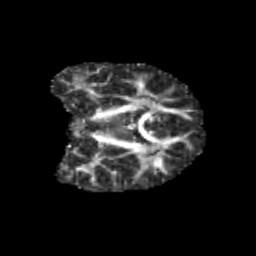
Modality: FA
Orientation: coronal
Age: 9
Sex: male
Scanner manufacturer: siemens
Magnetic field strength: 3 T
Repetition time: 3.8 s
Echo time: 0.07 s